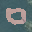
Label: 0